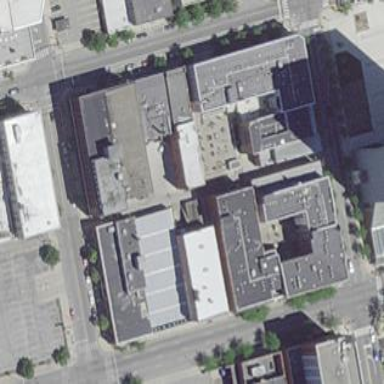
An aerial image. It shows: Building.